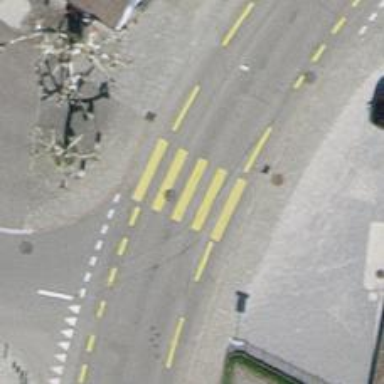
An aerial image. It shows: Zebra crossing on the road.